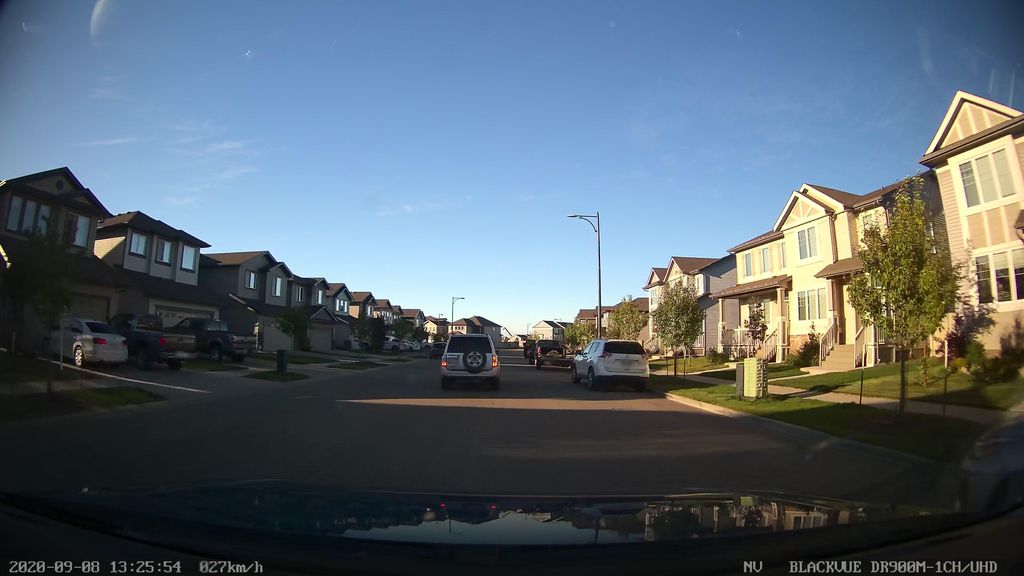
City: edmonton